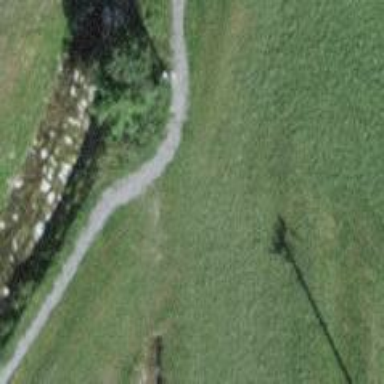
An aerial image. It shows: Culvert tunnel.